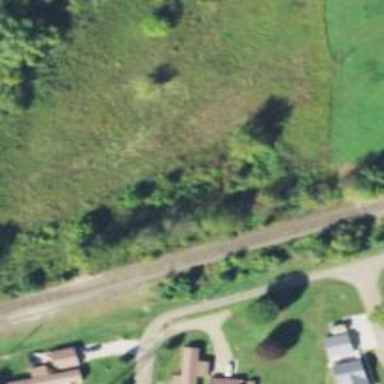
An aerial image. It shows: Railway track.